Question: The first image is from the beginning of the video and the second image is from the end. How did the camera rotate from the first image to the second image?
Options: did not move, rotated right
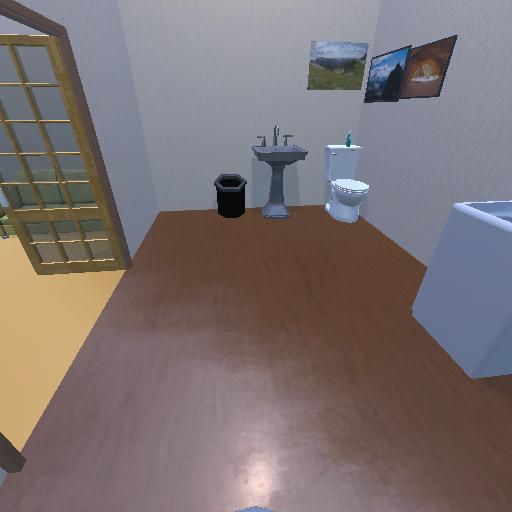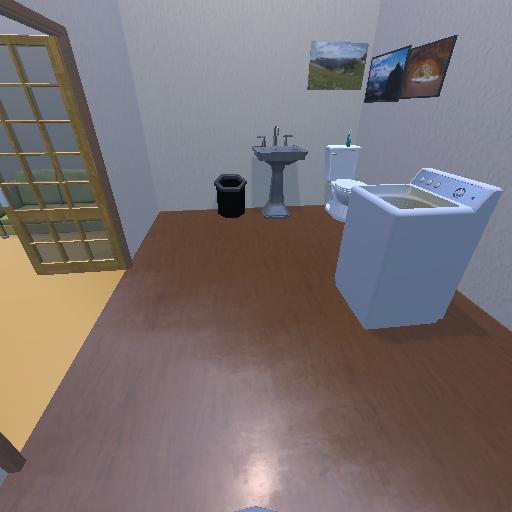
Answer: did not move